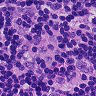
Metastatic tissue present: no